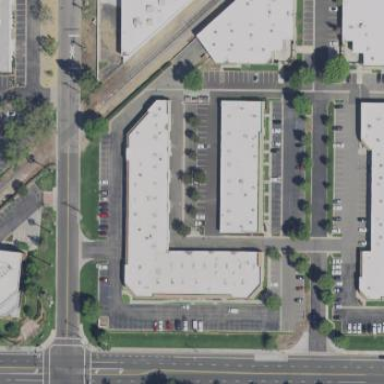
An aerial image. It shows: Commercial building.